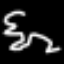
Label: frog